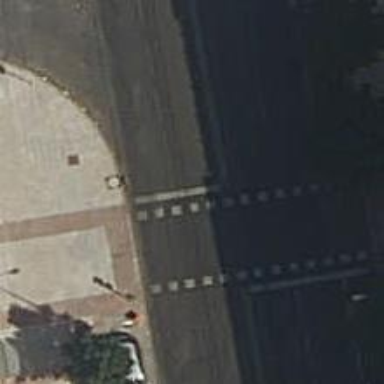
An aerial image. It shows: Road crossing with traffic signals.